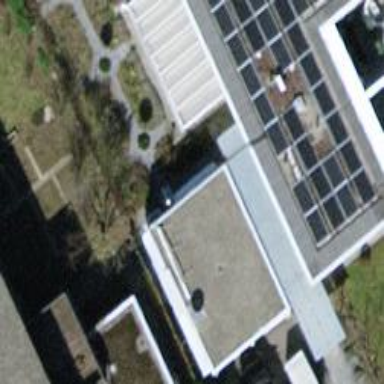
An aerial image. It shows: Garage.